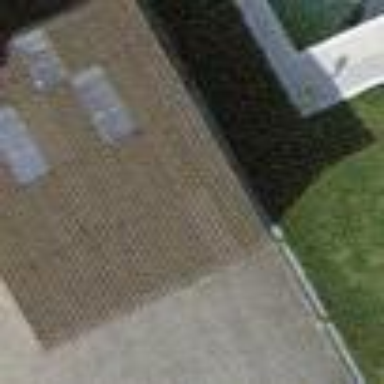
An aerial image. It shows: Garage.